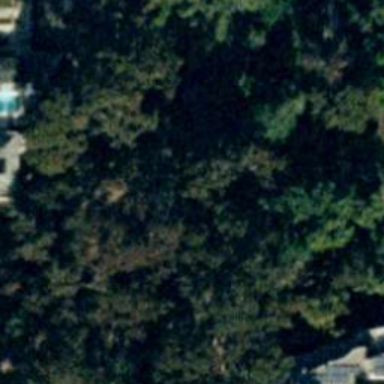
This is a forest with lots of green plants in the shadow .